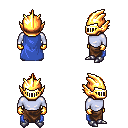
a pixel art fantasy rpg character, male body template, dark elf, purple skin, blue cape, robe skirt, light blonde mohawk hairstyle, gold helm, gold gloves, metal boots, four views (front, back, left, right), 2x2 character sprite sheet, small pixel art, hard edges, no anti-aliasing